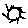
Label: sun